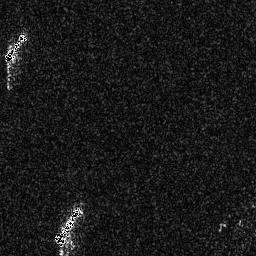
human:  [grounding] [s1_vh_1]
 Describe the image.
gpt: In the satellite image, there is  <ref>1 medium ship </ref> <box>[[20, 79, 32, 95, 0]]</box> located at bottom left,  <ref>1 medium ship </ref> <box>[[1, 12, 10, 24, 0]]</box> located at top left.